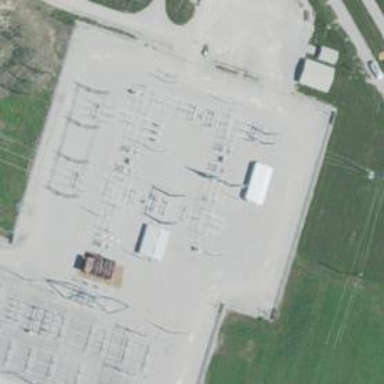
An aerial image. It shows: Switch used for power control.